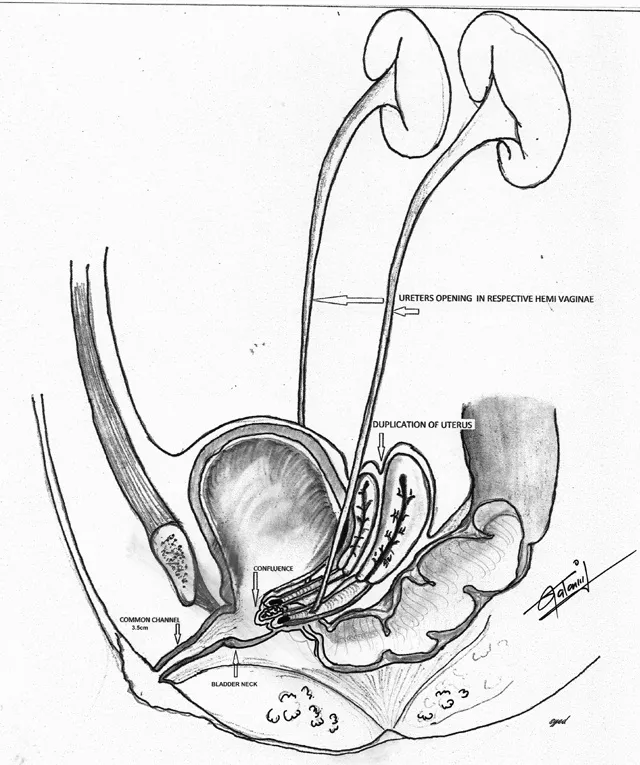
Duplicated uterus and two hemi-vagina with ectopic ureter.
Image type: radiology (x_ray)